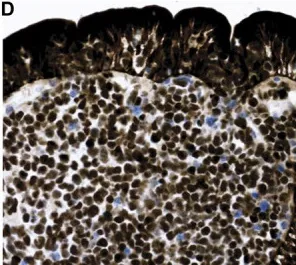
Microscopic appearance of the high-grade Burkitt's lymphoma. Stomach. Gastric mucosa with a dense lymphoid infiltrate in the lamina propria consisting of intermediate size monotonous lymphoma cells with round nuclei, fine chromatin, and multiple nucleoli. Mitoses are conspicuous. C-MYC MUM1, and are negative for CD5, BCL2, CD30, and terminal deoxynucleotidyl transferase (TdT). Fluorescence in situ hybridization (FISH) was 73% positive for MYC-IGH fusion and negative for IGH-BCL2 and BCL6 rearrangements.
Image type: pathology (fish)